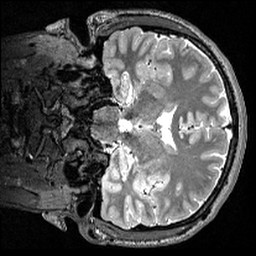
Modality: T2w
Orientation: coronal
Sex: male
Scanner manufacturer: siemens
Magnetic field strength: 3 T
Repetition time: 3 s
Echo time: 0.418 s